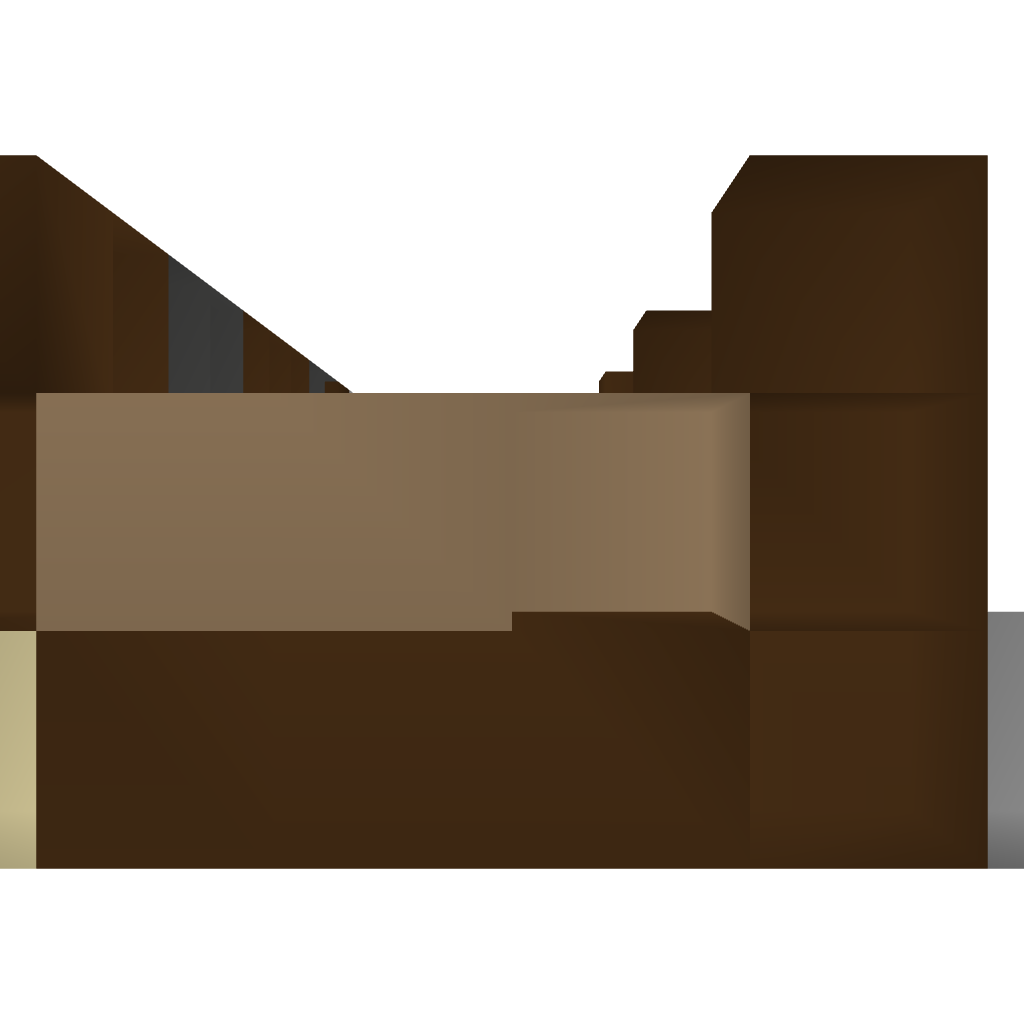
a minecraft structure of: small Western Style Jail